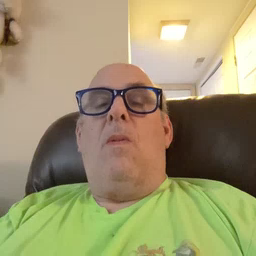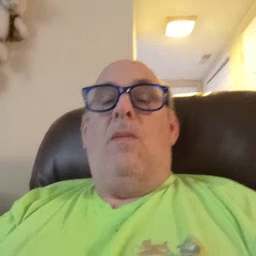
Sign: toy